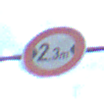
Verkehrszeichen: TatsaechlicheBreite2Komma3
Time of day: MorningAfternoon
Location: Outdoor (Suburban)
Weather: PartlyCloudy
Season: NotSpecified
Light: Natural